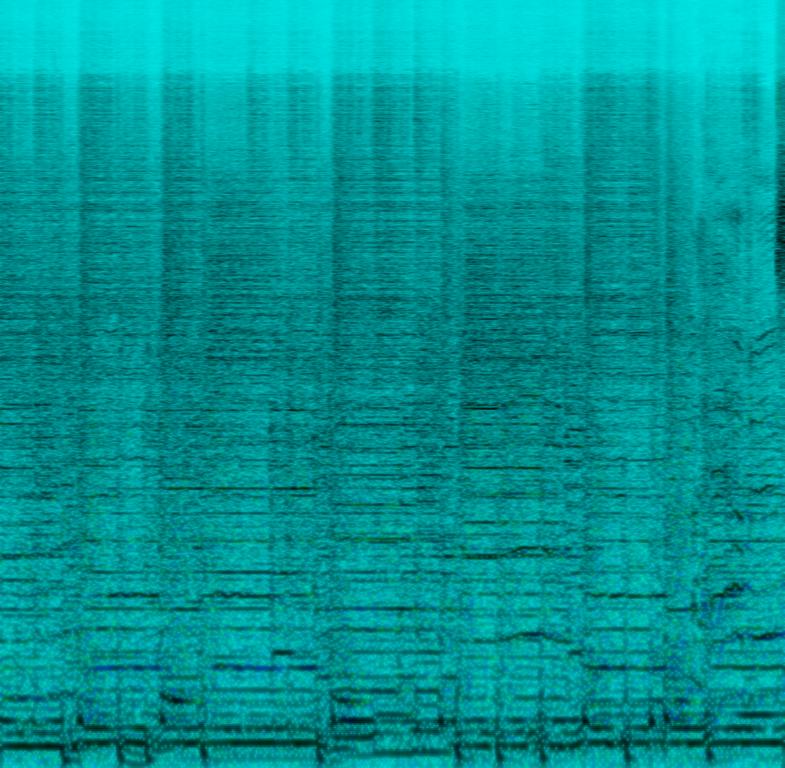
This song has a cool vibe to it. The singer has a warm and suave tone to his voice and vocal delivery. This is an alternative rock song, with a slow tempo. It gives off a cool  and aloof vibe. There's reverb and echo on the singer's vocal.